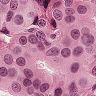
Metastatic tissue present: yes